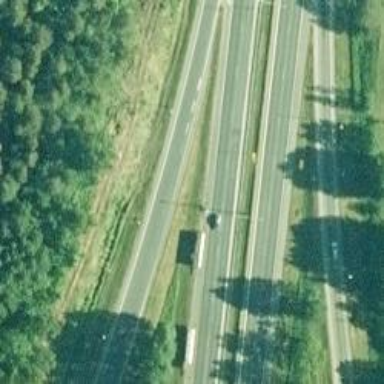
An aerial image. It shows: Motorway link.